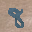
Label: 8